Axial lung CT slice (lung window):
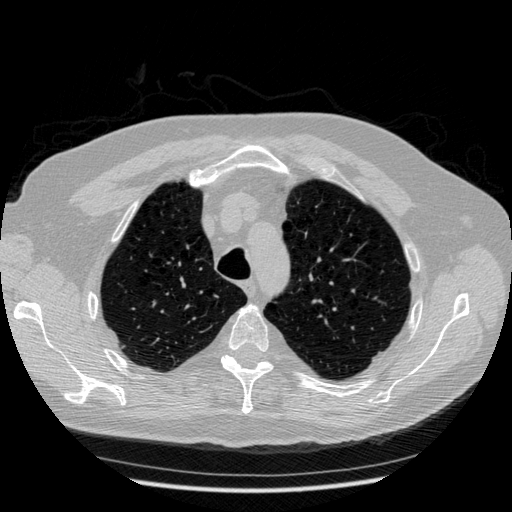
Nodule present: no